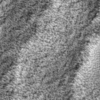
Label: not_dusty